Interaction volume radius: 5 \u00c5
Interaction volume height: 10 \u00c5
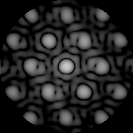
Disorder parameter: 0.1493